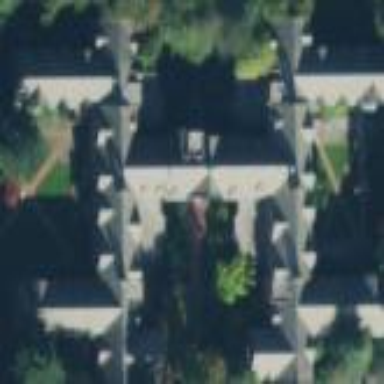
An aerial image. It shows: Dormitory building with hipped roof made of slate in the color gainsboro.